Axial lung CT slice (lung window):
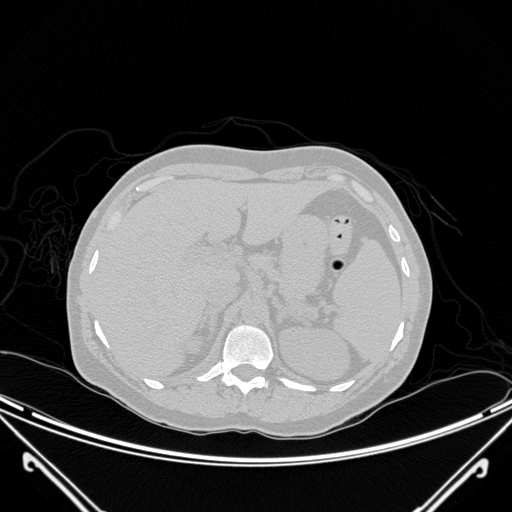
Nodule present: no